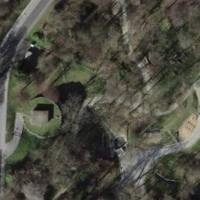
EUNIS habitat code: 53
Species observed at this site:
Veronica chamaedrys
Strix aluco
Equisetum telmateia